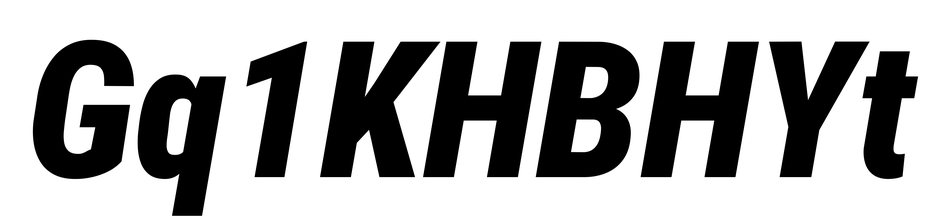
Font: Roboto-Italic_Condensed_Black_Italic